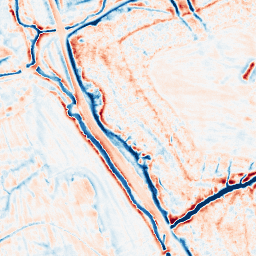
Category: edge_preserving
Decomposition family: bilateral
Decomposition parameters: d: 15
sigma_color: 50
sigma_space: 25
Upsampling method: sinc_hamming
Upsampling parameters: scale: 2
kernel_size: 8
Upsampling scale: 2